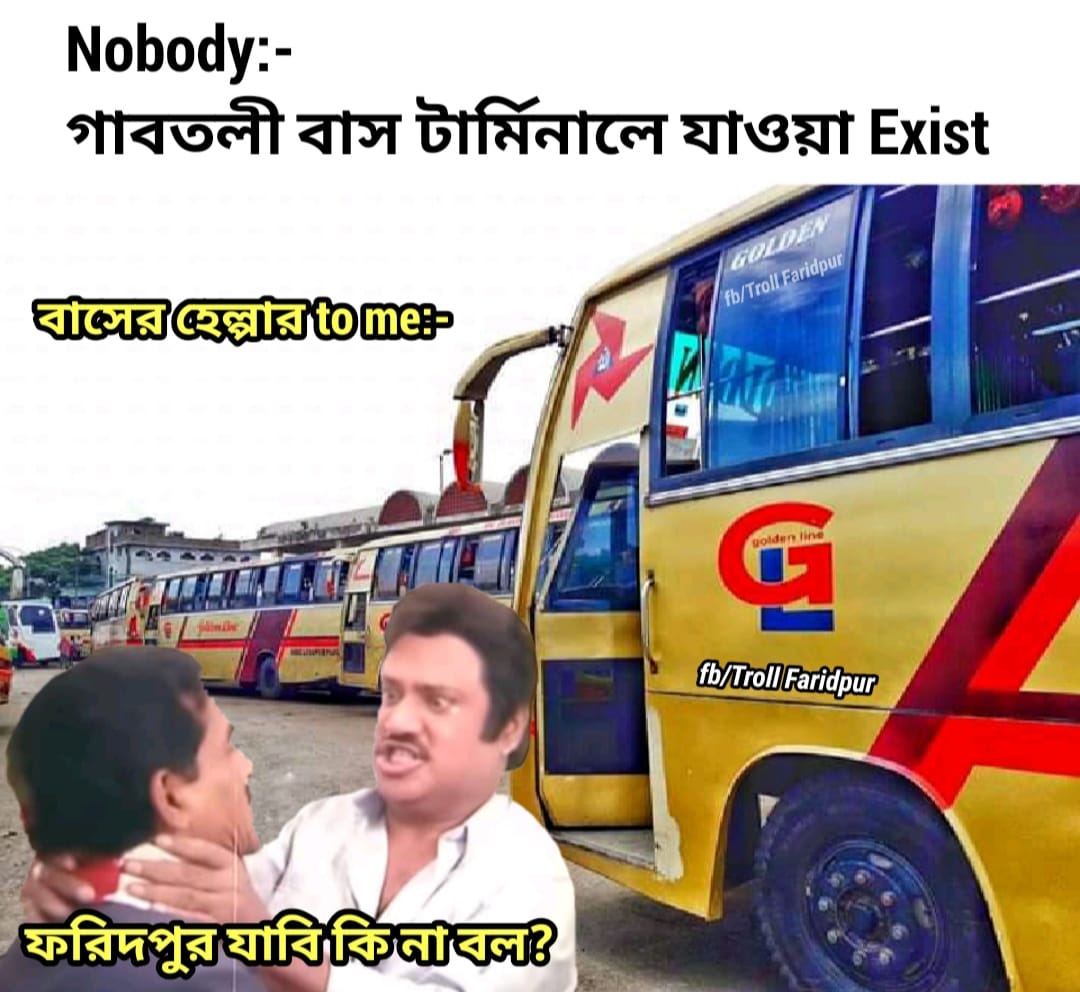
Caption: Nobody :-  গাবতলী বাস টার্মিনালে যাওয়া   বাসের হেল্পার  to me:-   ফরিদপুর যাবি কি না বল ?
Label: non-hate